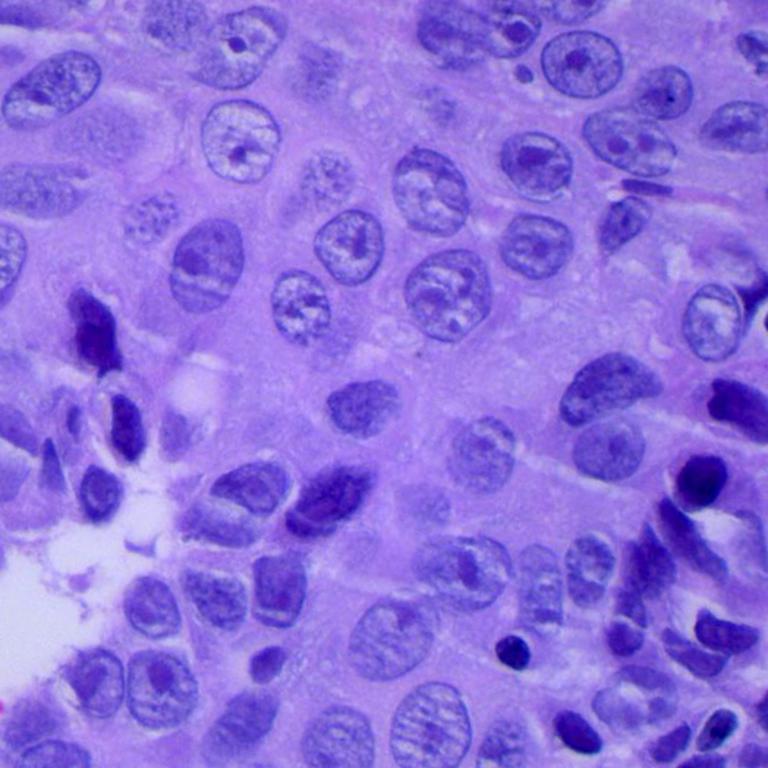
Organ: lung
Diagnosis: squamous carcinomas